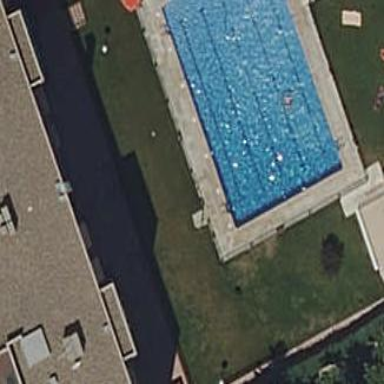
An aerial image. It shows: Swimming pool located in leisure land.